Question: I want to find optimal value for max_depth for my decision tree.
So wrote following:
'''
max_depth_range = list(range(1, 6))
accuracy = []
for depth in max_depth_range:
clf= DecisionTreeClassifier(max_depth = depth,
random_state = 0)
clf.fit(X_train, y_train)
score = clf.score(X_test, y_test)
accuracy.append(score)
'''
now I want to plot max_depth vs accuracy to show optimal max_depth, like in the picture but I could not plot it, can someone help me?

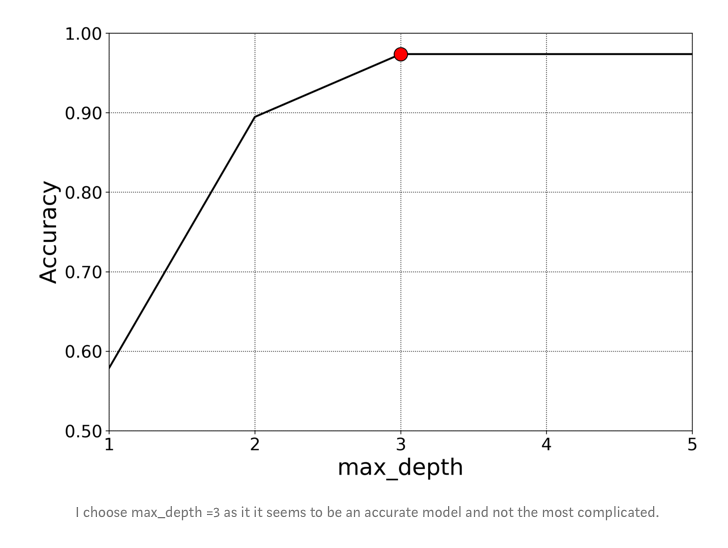
Answer: You can plot max_depth vs accuracy as follows:
'''
import matplotlib.pyplot as plt
accuracy = [0.55, 0.9, 0.95, 0.95, 0.95]
max_depth = list(range(1, 6))
plt.plot(max_depth, accuracy) #adds the line
plt.plot(3, 0.95, marker='o') #adds the point
plt.grid() #adds a grid to the plot
plt.ylabel('accuracy') #xlabel
plt.xlabel('max depth') #ylabel
'''
Note that i took random numbers for the values in your accuracy array since the exact numbers were not provided.
The output will look as follows:
<URL>